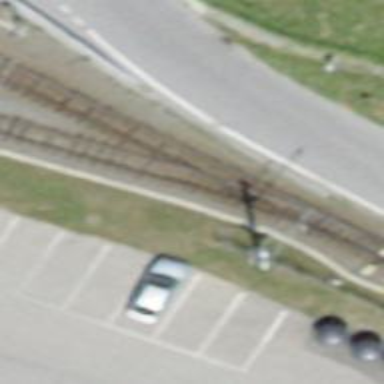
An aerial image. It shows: Narrow-gauge railway siding with 1 track. The track is electrified with contact line.